Question: I'm playing around with Screensharing in Webrtc and ran into the following issue:
I want to hide the media picker dialog (see below) when clicking a button (screenshot Cancel text).

According to <URL>
'''
cancelChooseDesktopMedia(integer desktopMediaRequestId)
Hides (the) desktop media picker dialog shown by chooseDesktopMedia().
Id returned by chooseDesktopMedia()
'''
### in my background.js
(I'm writing an <URL>
I get the 'desktopMediaRequestId' like this:
'''
var desktopMediaRequestId = '';
desktopMediaRequestId = chrome.desktopCapture.chooseDesktopMedia(data_sources, port.sender.tab, function(streamId){ ... });
'''
and call 'cancelChooseDesktopMedia' it like that:
'''
if (desktopMediaRequestId)
chrome.desktopCapture.cancelChooseDesktopMedia(desktopMediaRequestId);
'''
However,
- -
with the Dialog still open after 'cancelChooseDesktopMedia' is called.
I posted the most relevant stuff for now. Just scream and I will provide more information :).
Thanks
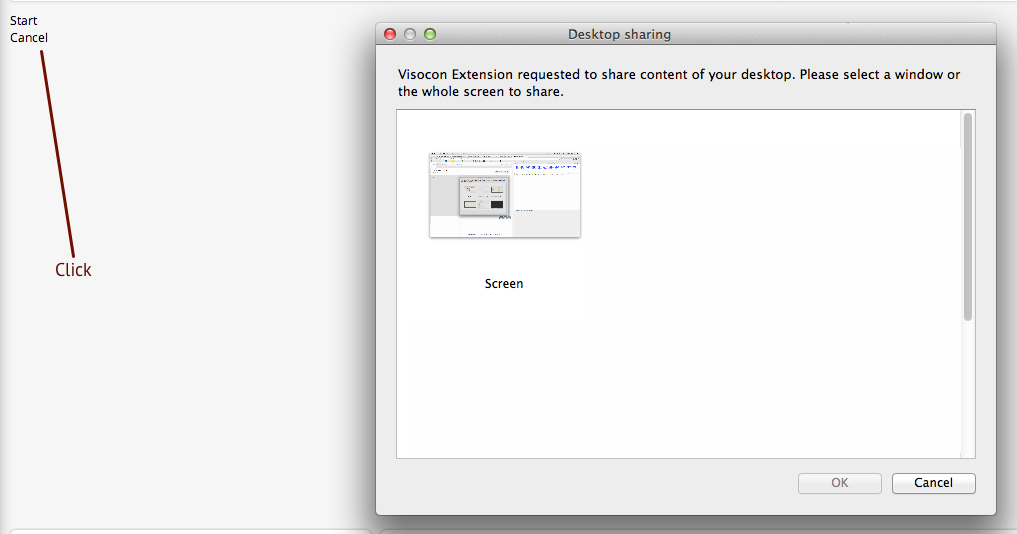
Answer: There are open chrome bugs about <URL> on macs